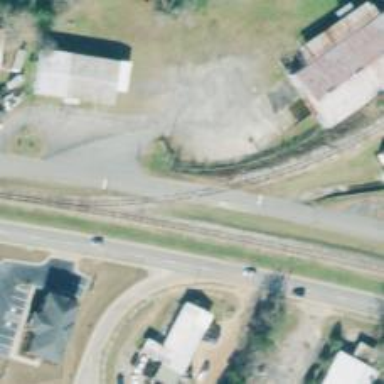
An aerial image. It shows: Level crossing along the railway.